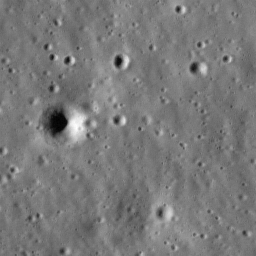
Host type: hard_negative
Lunar coordinates: latitude -14.944, longitude -1.349